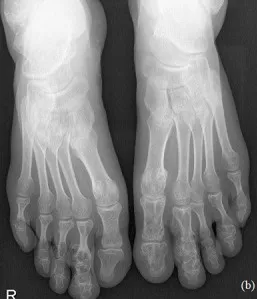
Multiple enchondromas in the foot, about 10 enchondroma foci in toes I-V and metatarsals.
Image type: radiology (x_ray)